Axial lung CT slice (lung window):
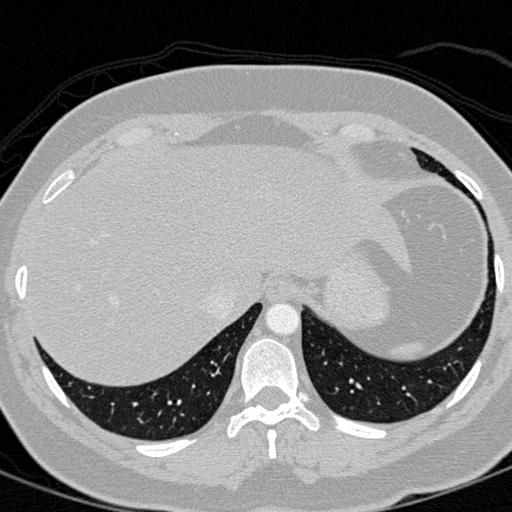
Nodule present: no